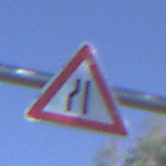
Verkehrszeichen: EinseitigVerengteFahrbahnLinks
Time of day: MorningAfternoon
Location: Outdoor (Nature)
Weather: Clear
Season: NotSpecified
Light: Natural